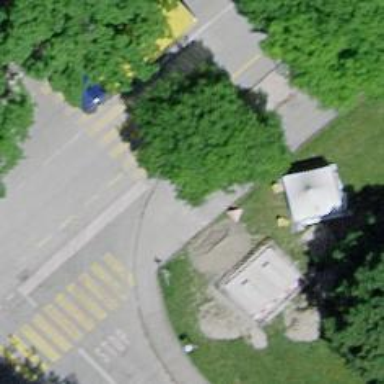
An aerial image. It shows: Kerb barrier.